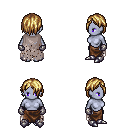
a pixel art fantasy rpg character, female body template, dark elf, purple skin, gray tattered cape, robe skirt, blonde bangs hairstyle, metal gloves, metal boots, four views (front, back, left, right), 2x2 character sprite sheet, small pixel art, hard edges, no anti-aliasing